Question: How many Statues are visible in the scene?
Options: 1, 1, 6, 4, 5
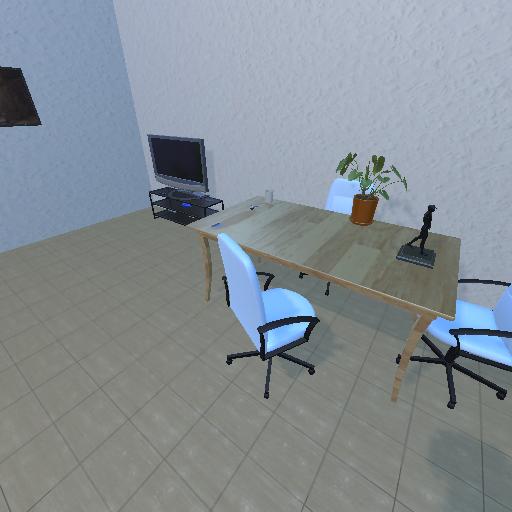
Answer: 1